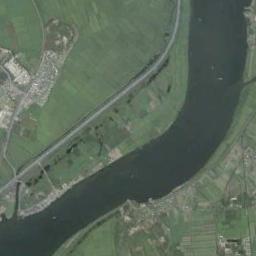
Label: river